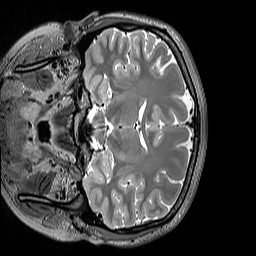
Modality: T2w
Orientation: coronal
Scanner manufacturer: siemens
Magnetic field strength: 3 T
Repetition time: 3.2 s
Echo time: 0.406 s